Question: I need something like CreateProcess to run process as administrator, I haven't access on its manifest, also I need its ProcessID. I don't need to use runas with shell 'cause it won't give me the ProcessID.
If it's impossible so is there any function to check this?

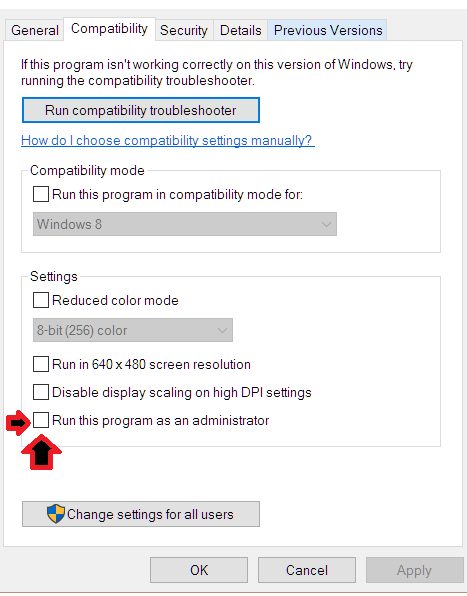
Answer: Call <URL> to close the returned 'HANDLE' when you are done using it.